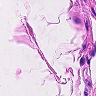
Metastatic tissue present: no